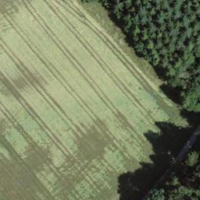
EUNIS habitat code: 52
Species observed at this site:
Silene dioica